Question: I am working on a desktop application using 'Node-webkit'
I tried to run two instances of it by running gulp twice from two different terminals/tabs.
It worked in MAC but faced some issues while trying to do same in windows
While running 'Gulp' second time in windows, it gave following error:

Error: "Cannot Initialise the web database: 2"
Is there any way I can run multiple instances of nodewebkit in windows?
Thanks in Advance
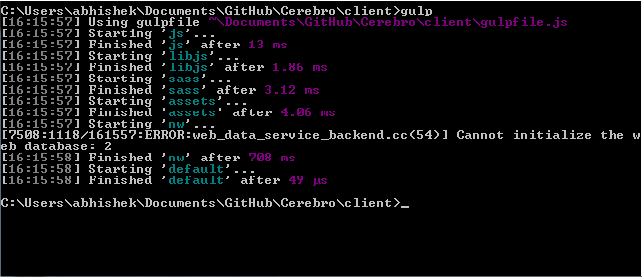
Answer: Put <URL> in your 'package.json'.